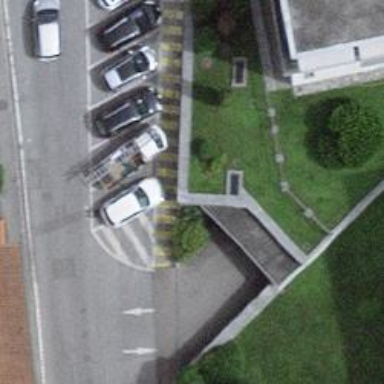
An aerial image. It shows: Parking entrance.